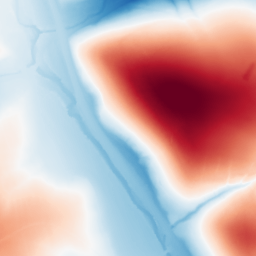
Category: trend_removal
Decomposition family: polynomial_high
Decomposition parameters: degree: 6
Upsampling method: bicubic
Upsampling parameters: scale: 2
Upsampling scale: 2